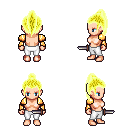
a pixel art fantasy rpg character, female body template, human, light skin, gold arm armor, white pants, gold long topknot hairstyle, dagger, four views (front, back, left, right), 2x2 character sprite sheet, small pixel art, hard edges, no anti-aliasing